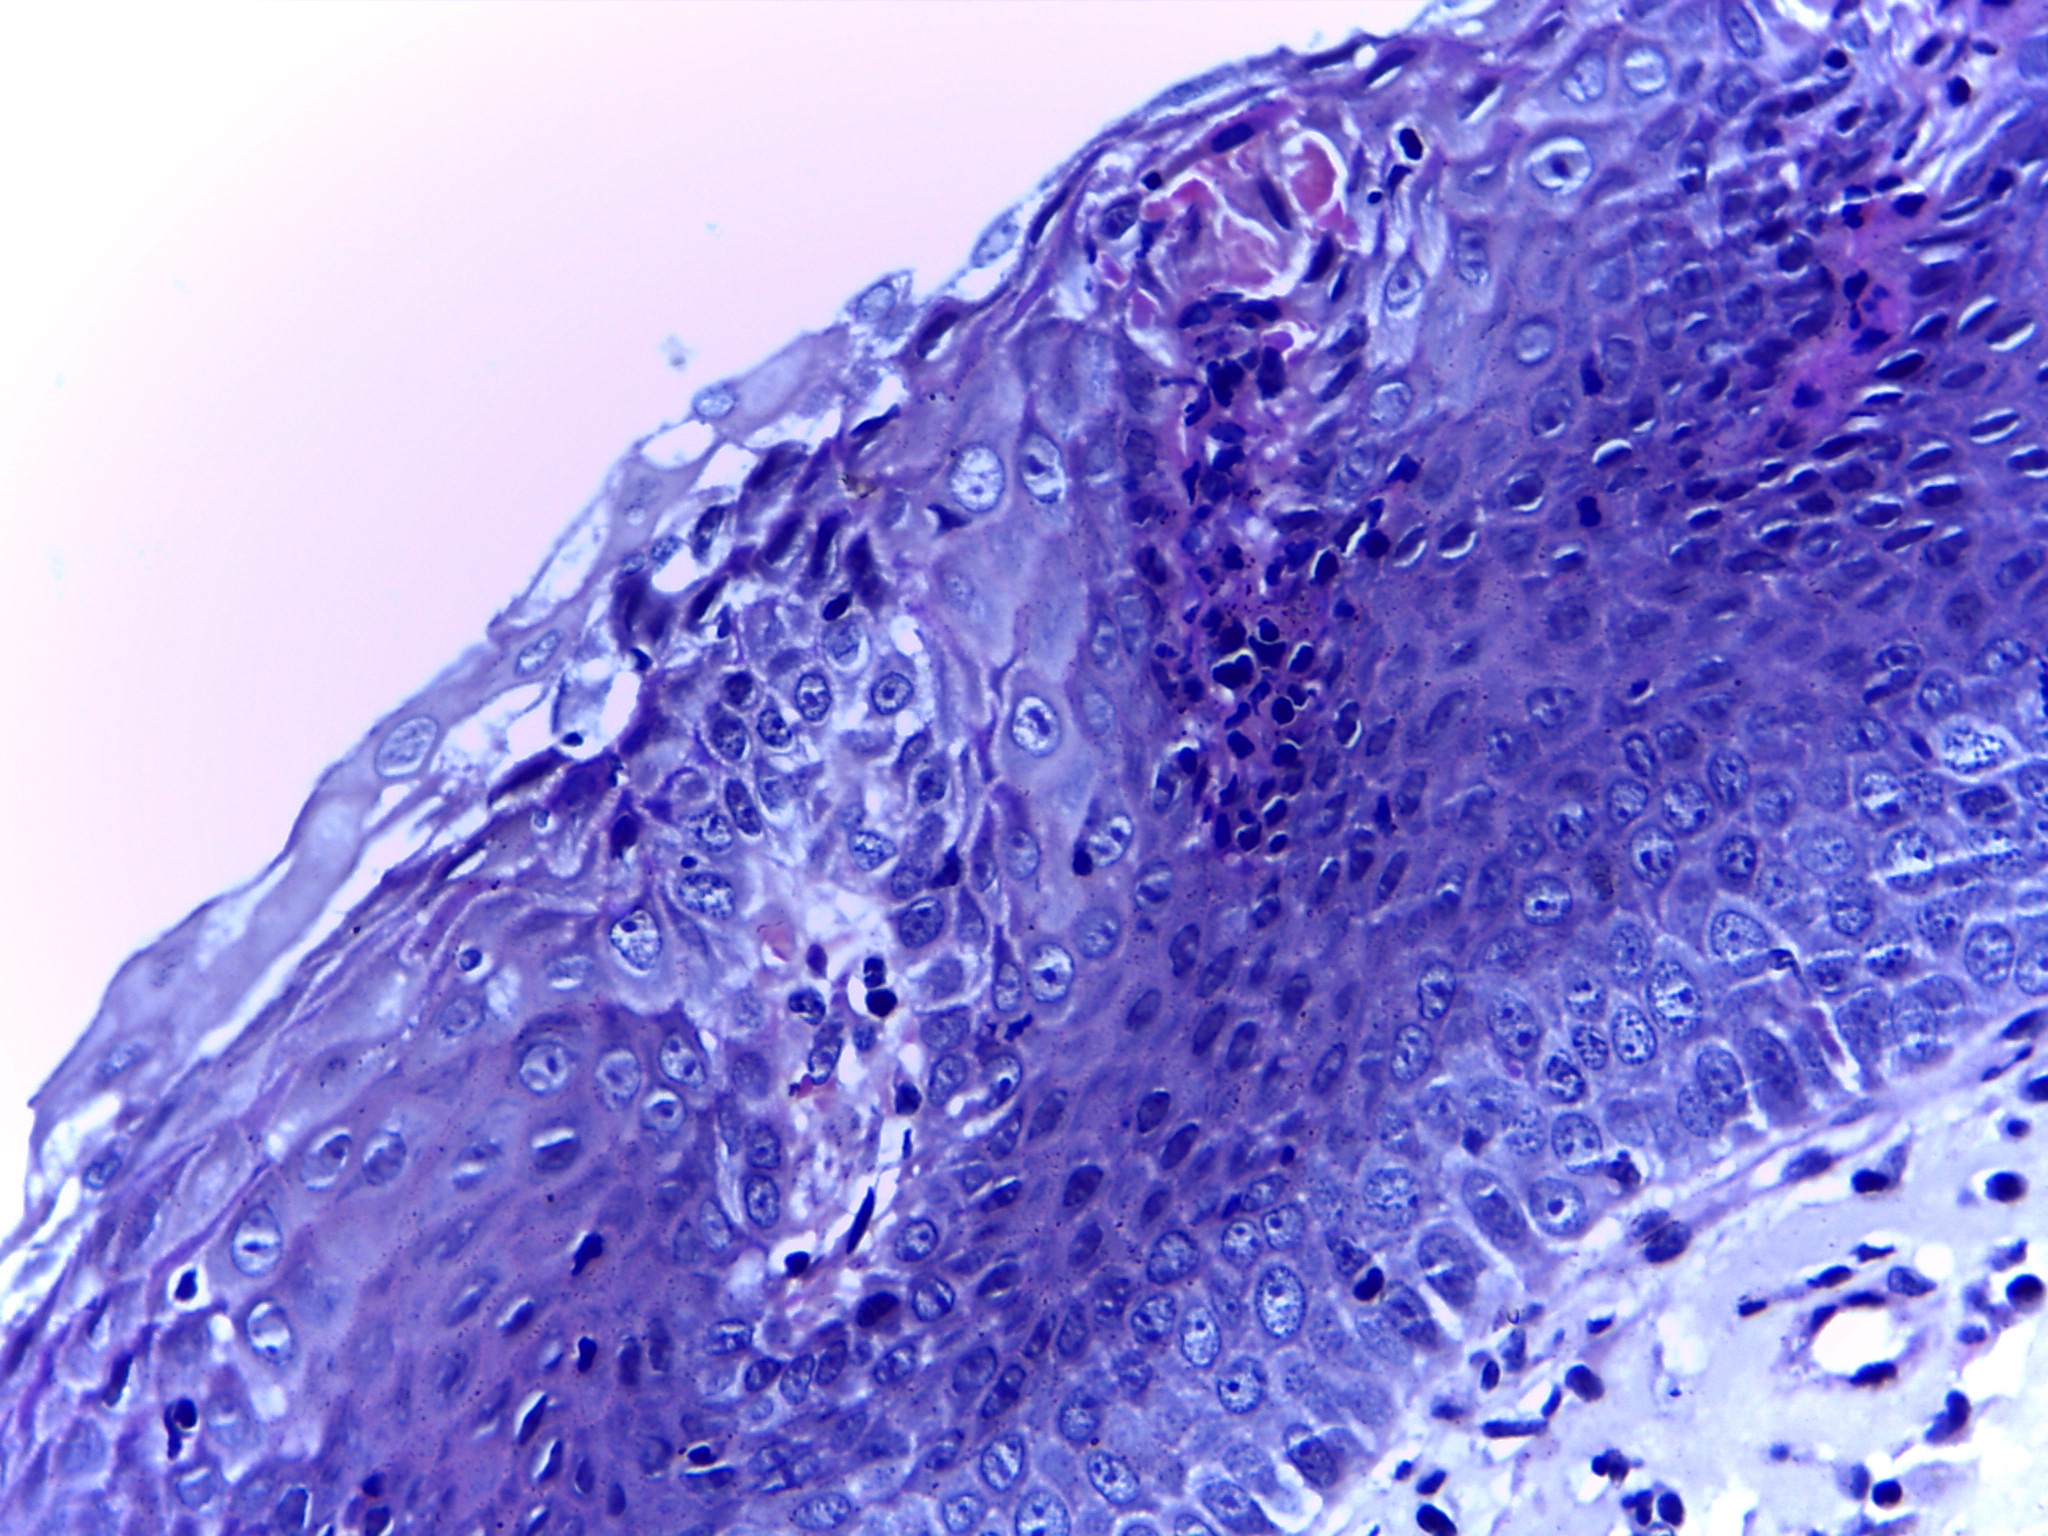
Diagnosis: Normal